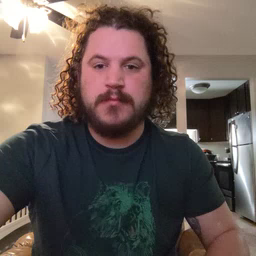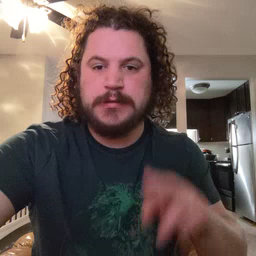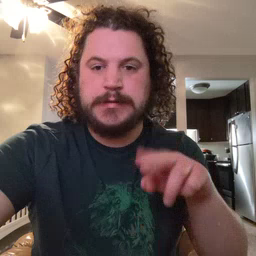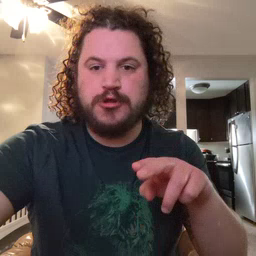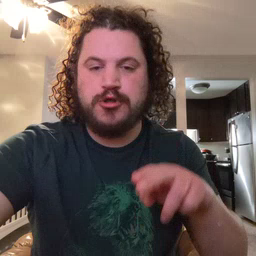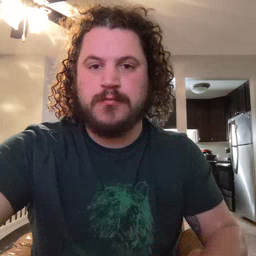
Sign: chair